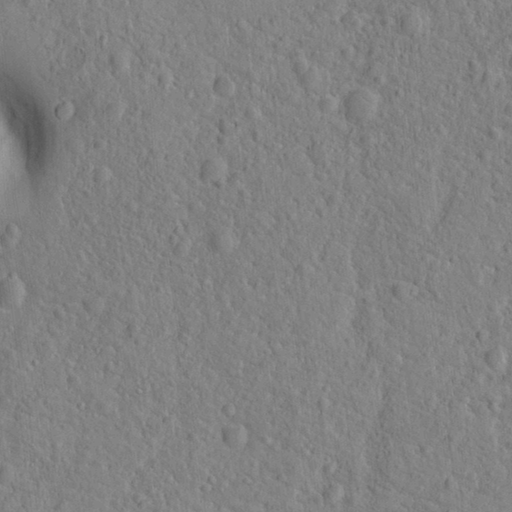
Objects detected: cone